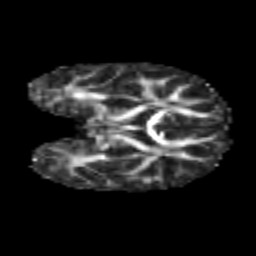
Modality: FA
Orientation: coronal
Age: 7
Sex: male
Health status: healthy